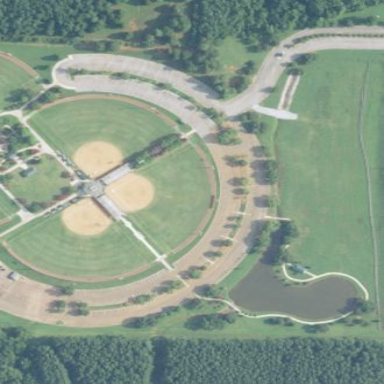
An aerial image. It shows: Baseball pitch for leisure land activities.